Question: I have a simple ANLTR grammar and accompanying Visitor. Everything works great, unless the input is invalid. If the input is invalid, the errors get swallowed and my calculator comes out with the wrong output.
I've tried implementing an error listener, over riding the 'Recover' method of the lexer, and.. well... half a dozen other things today. Can someone show me how to simply throw an error instead of swallowing bad "tokens"? (I use quotes because they're tokens at all. The characters are undefined in my grammar.)
> 1 + 2 * 3 - 4
> 1 + 2 + 3(4)
I want to throw an 'ArgumentException' if the parser/lexer comes across parenthesis (or any other undefined character). Currently, the invalid characters seem to just disappear into the ether and the parser just plods along like nothing is wrong.
If I run it in the console with the 'grun' command, I get the following output, so it recognizes the invalid tokens on some level.
> line 1:9 token recognition error at: '('line 1:11 token recognition error at: ')'
and this resulting parse tree.

'''
grammar BasicMath;
/*
* Parser Rules
*/
compileUnit : expression+ EOF;
expression :
expression MULTIPLY expression #Multiplication
| expression DIVIDE expression #Division
| expression ADD expression #Addition
| expression SUBTRACT expression #Subtraction
| NUMBER #Number
;
/*
* Lexer Rules
*/
NUMBER : INT; //Leave room to extend what kind of math we can do.
INT : ('0'..'9')+;
MULTIPLY : '*';
DIVIDE : '/';
SUBTRACT : '-';
ADD : '+';
WS : [
] -> channel(HIDDEN);
'''
'''
public static class Calculator
{
public static int Evaluate(string expression)
{
var lexer = new BasicMathLexer(new AntlrInputStream(expression));
var tokens = new CommonTokenStream(lexer);
var parser = new BasicMathParser(tokens);
var tree = parser.compileUnit();
var visitor = new IntegerMathVisitor();
return visitor.Visit(tree);
}
}
'''
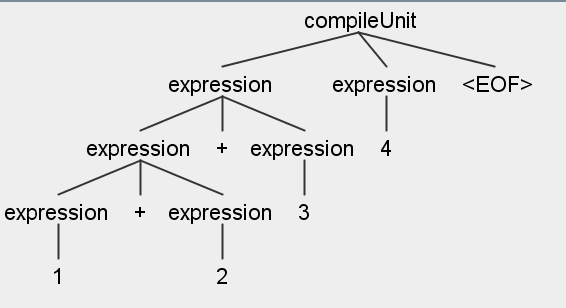
Answer: <URL>. So, while I still think that creating an ErrorStrategy would be , this is what actually worked for me and my goal of throwing an exception for undefined input.
First, I created a derived class that inherits from 'BaseErrorListener' implements 'IAntlrErrorListener<T>'. The second part was my problem all along it seems. Because my visitor inherited from 'FooBarBaseVistor<int>', my error listener also needed to be of type to register it with my lexer.
'''
class ThrowExceptionErrorListener : BaseErrorListener, IAntlrErrorListener<int>
{
//BaseErrorListener implementation; not called in my test, but left it just in case
public override void SyntaxError(IRecognizer recognizer, IToken offendingSymbol, int line, int charPositionInLine, string msg, RecognitionException e)
{
throw new ArgumentException("Invalid Expression: {0}", msg, e);
}
//IAntlrErrorListener<int> implementation; this one actually gets called.
public void SyntaxError(IRecognizer recognizer, int offendingSymbol, int line, int charPositionInLine, string msg, RecognitionException e)
{
throw new ArgumentException("Invalid Expression: {0}", msg, e);
}
}
'''
And changed my 'Calculator' class to attach my custom error listener to the . Note that you don't have to remove the 'ConsoleListener' like I did for the error to actually be thrown. Since I'm not really using it, I figured it best to go ahead and do so.
'''
public static class Calculator
{
public static int Evaluate(string expression)
{
var lexer = new BasicMathLexer(new AntlrInputStream(expression));
lexer.RemoveErrorListeners(); //removes the default console listener
lexer.AddErrorListener(new ThrowExceptionErrorListener());
var tokens = new CommonTokenStream(lexer);
var parser = new BasicMathParser(tokens);
var tree = parser.compileUnit();
var visitor = new IntegerMathVisitor();
return visitor.Visit(tree);
}
}
'''
And that's it. An argument exception is thrown and this test now passes.
'''
[TestMethod]
[ExpectedException(typeof(ArgumentException))]
public void BadInput()
{
var expr = "1 + 5 + 2(3)";
int value = Calculator.Evaluate(expr);
}
'''
One last note. If you throw a 'RecognitionException' here, it will just get swallowed up again. 'ParseCancelationException' is recommended, because it does not derive from 'RecognitionException', but I choose an 'ArgumentException' because I felt that made the most sense to the client C# code.